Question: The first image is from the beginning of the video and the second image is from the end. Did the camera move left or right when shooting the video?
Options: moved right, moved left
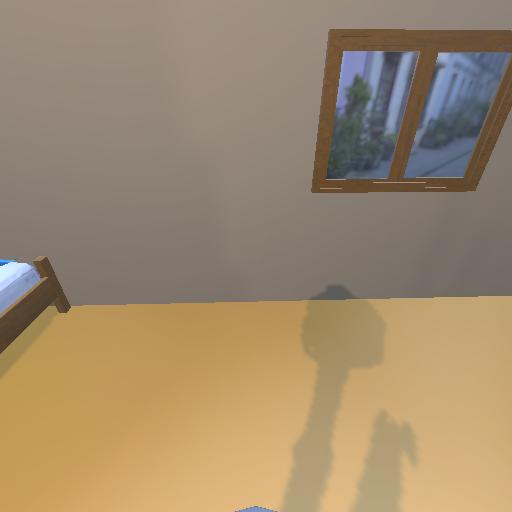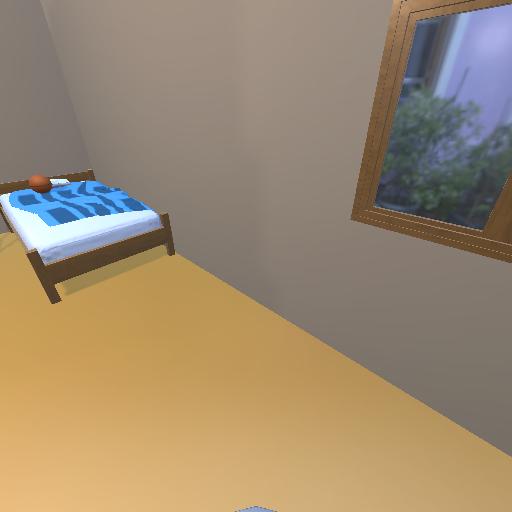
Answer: moved right